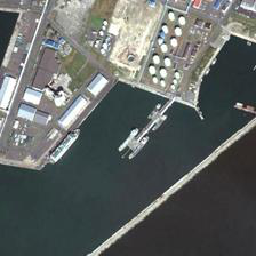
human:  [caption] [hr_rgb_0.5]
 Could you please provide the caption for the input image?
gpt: Here, we can see a port, there is a seewell which is built near some storage tanks and factories, among which several ships are berthed.

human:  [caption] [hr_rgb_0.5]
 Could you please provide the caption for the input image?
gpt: several ships stop inside this port while white buildings are situated on its bank .

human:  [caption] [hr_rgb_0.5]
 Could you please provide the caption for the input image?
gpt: Here, you can see some storage tanks and some ports where the quart is located near the factory building.

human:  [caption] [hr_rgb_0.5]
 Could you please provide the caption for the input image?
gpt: Here you can see a port with a wall is built near some storage tanks and factory buildings where several ships are moored.

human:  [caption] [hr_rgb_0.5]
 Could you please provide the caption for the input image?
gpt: Here, we see a dock, a wall near the tank and factory, there is a ship.